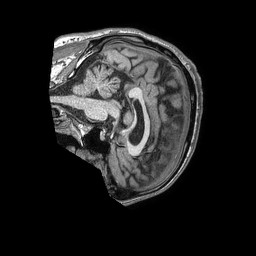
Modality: T1w
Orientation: sagittal
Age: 42
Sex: male
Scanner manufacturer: philips
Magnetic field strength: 1.5 T
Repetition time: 0.00751 s
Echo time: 0.003432 s